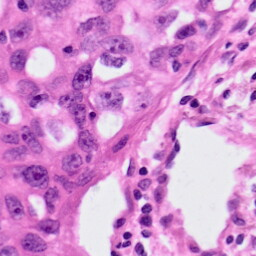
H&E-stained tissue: Lung